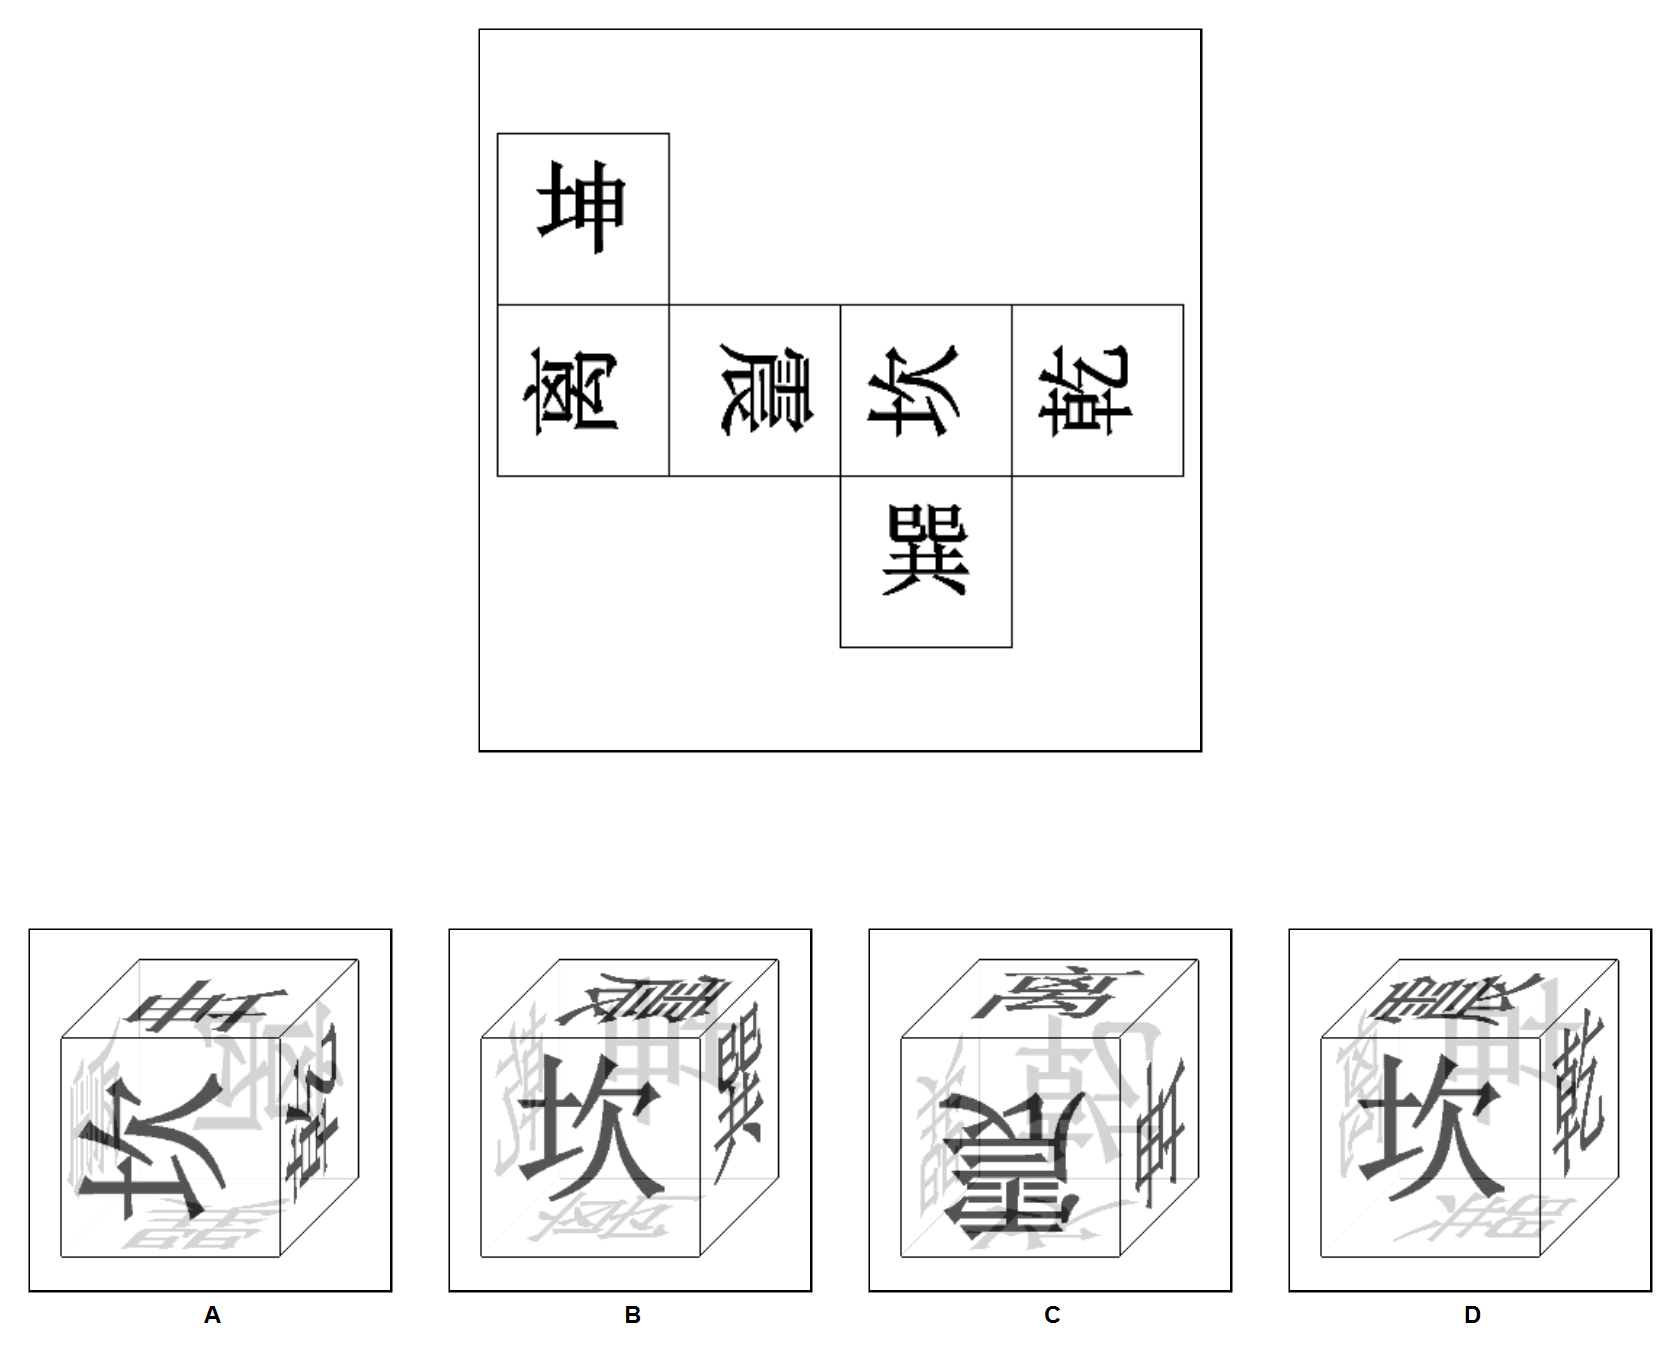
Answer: C